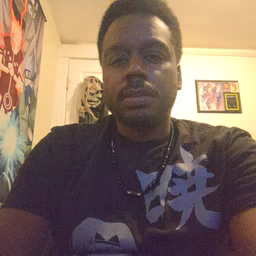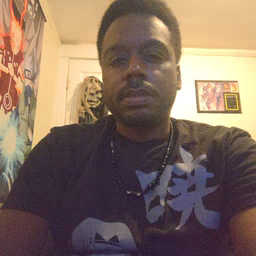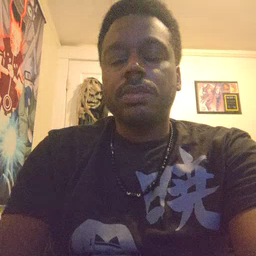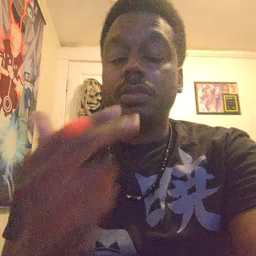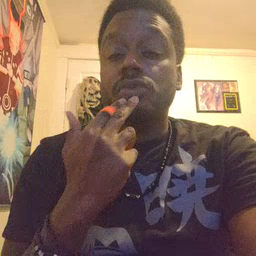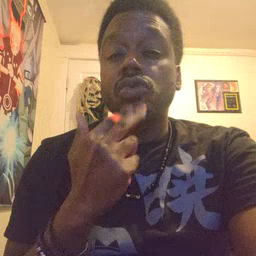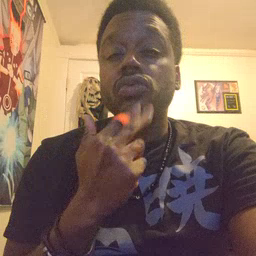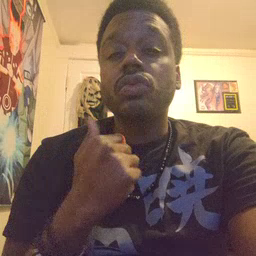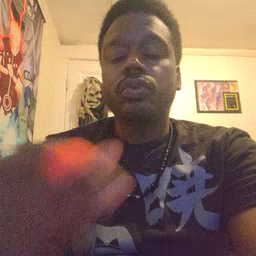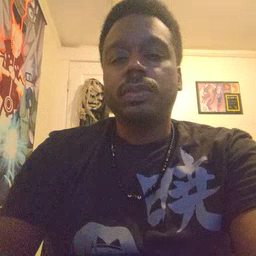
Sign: cute